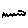
Label: zigzag